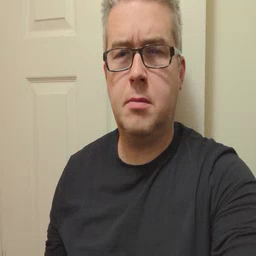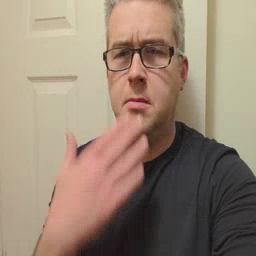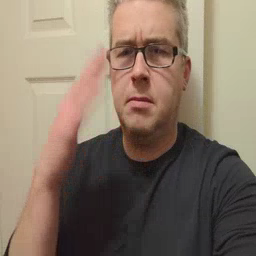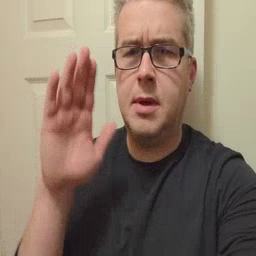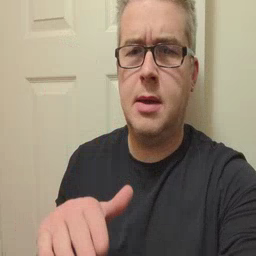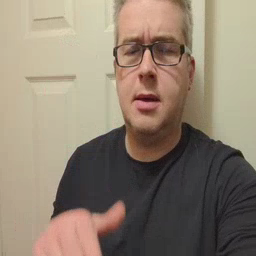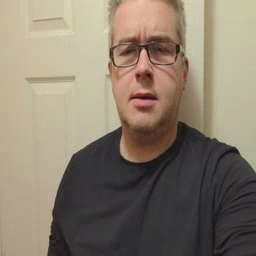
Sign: bad